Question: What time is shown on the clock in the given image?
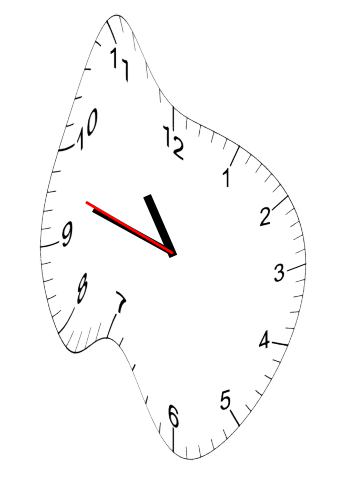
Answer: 10:47:48